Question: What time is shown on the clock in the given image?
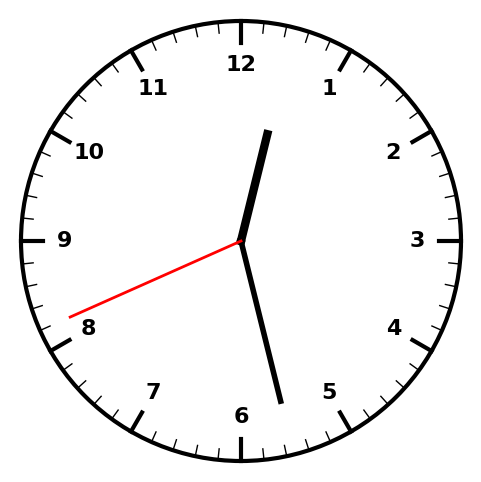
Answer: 12:27:41